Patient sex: F
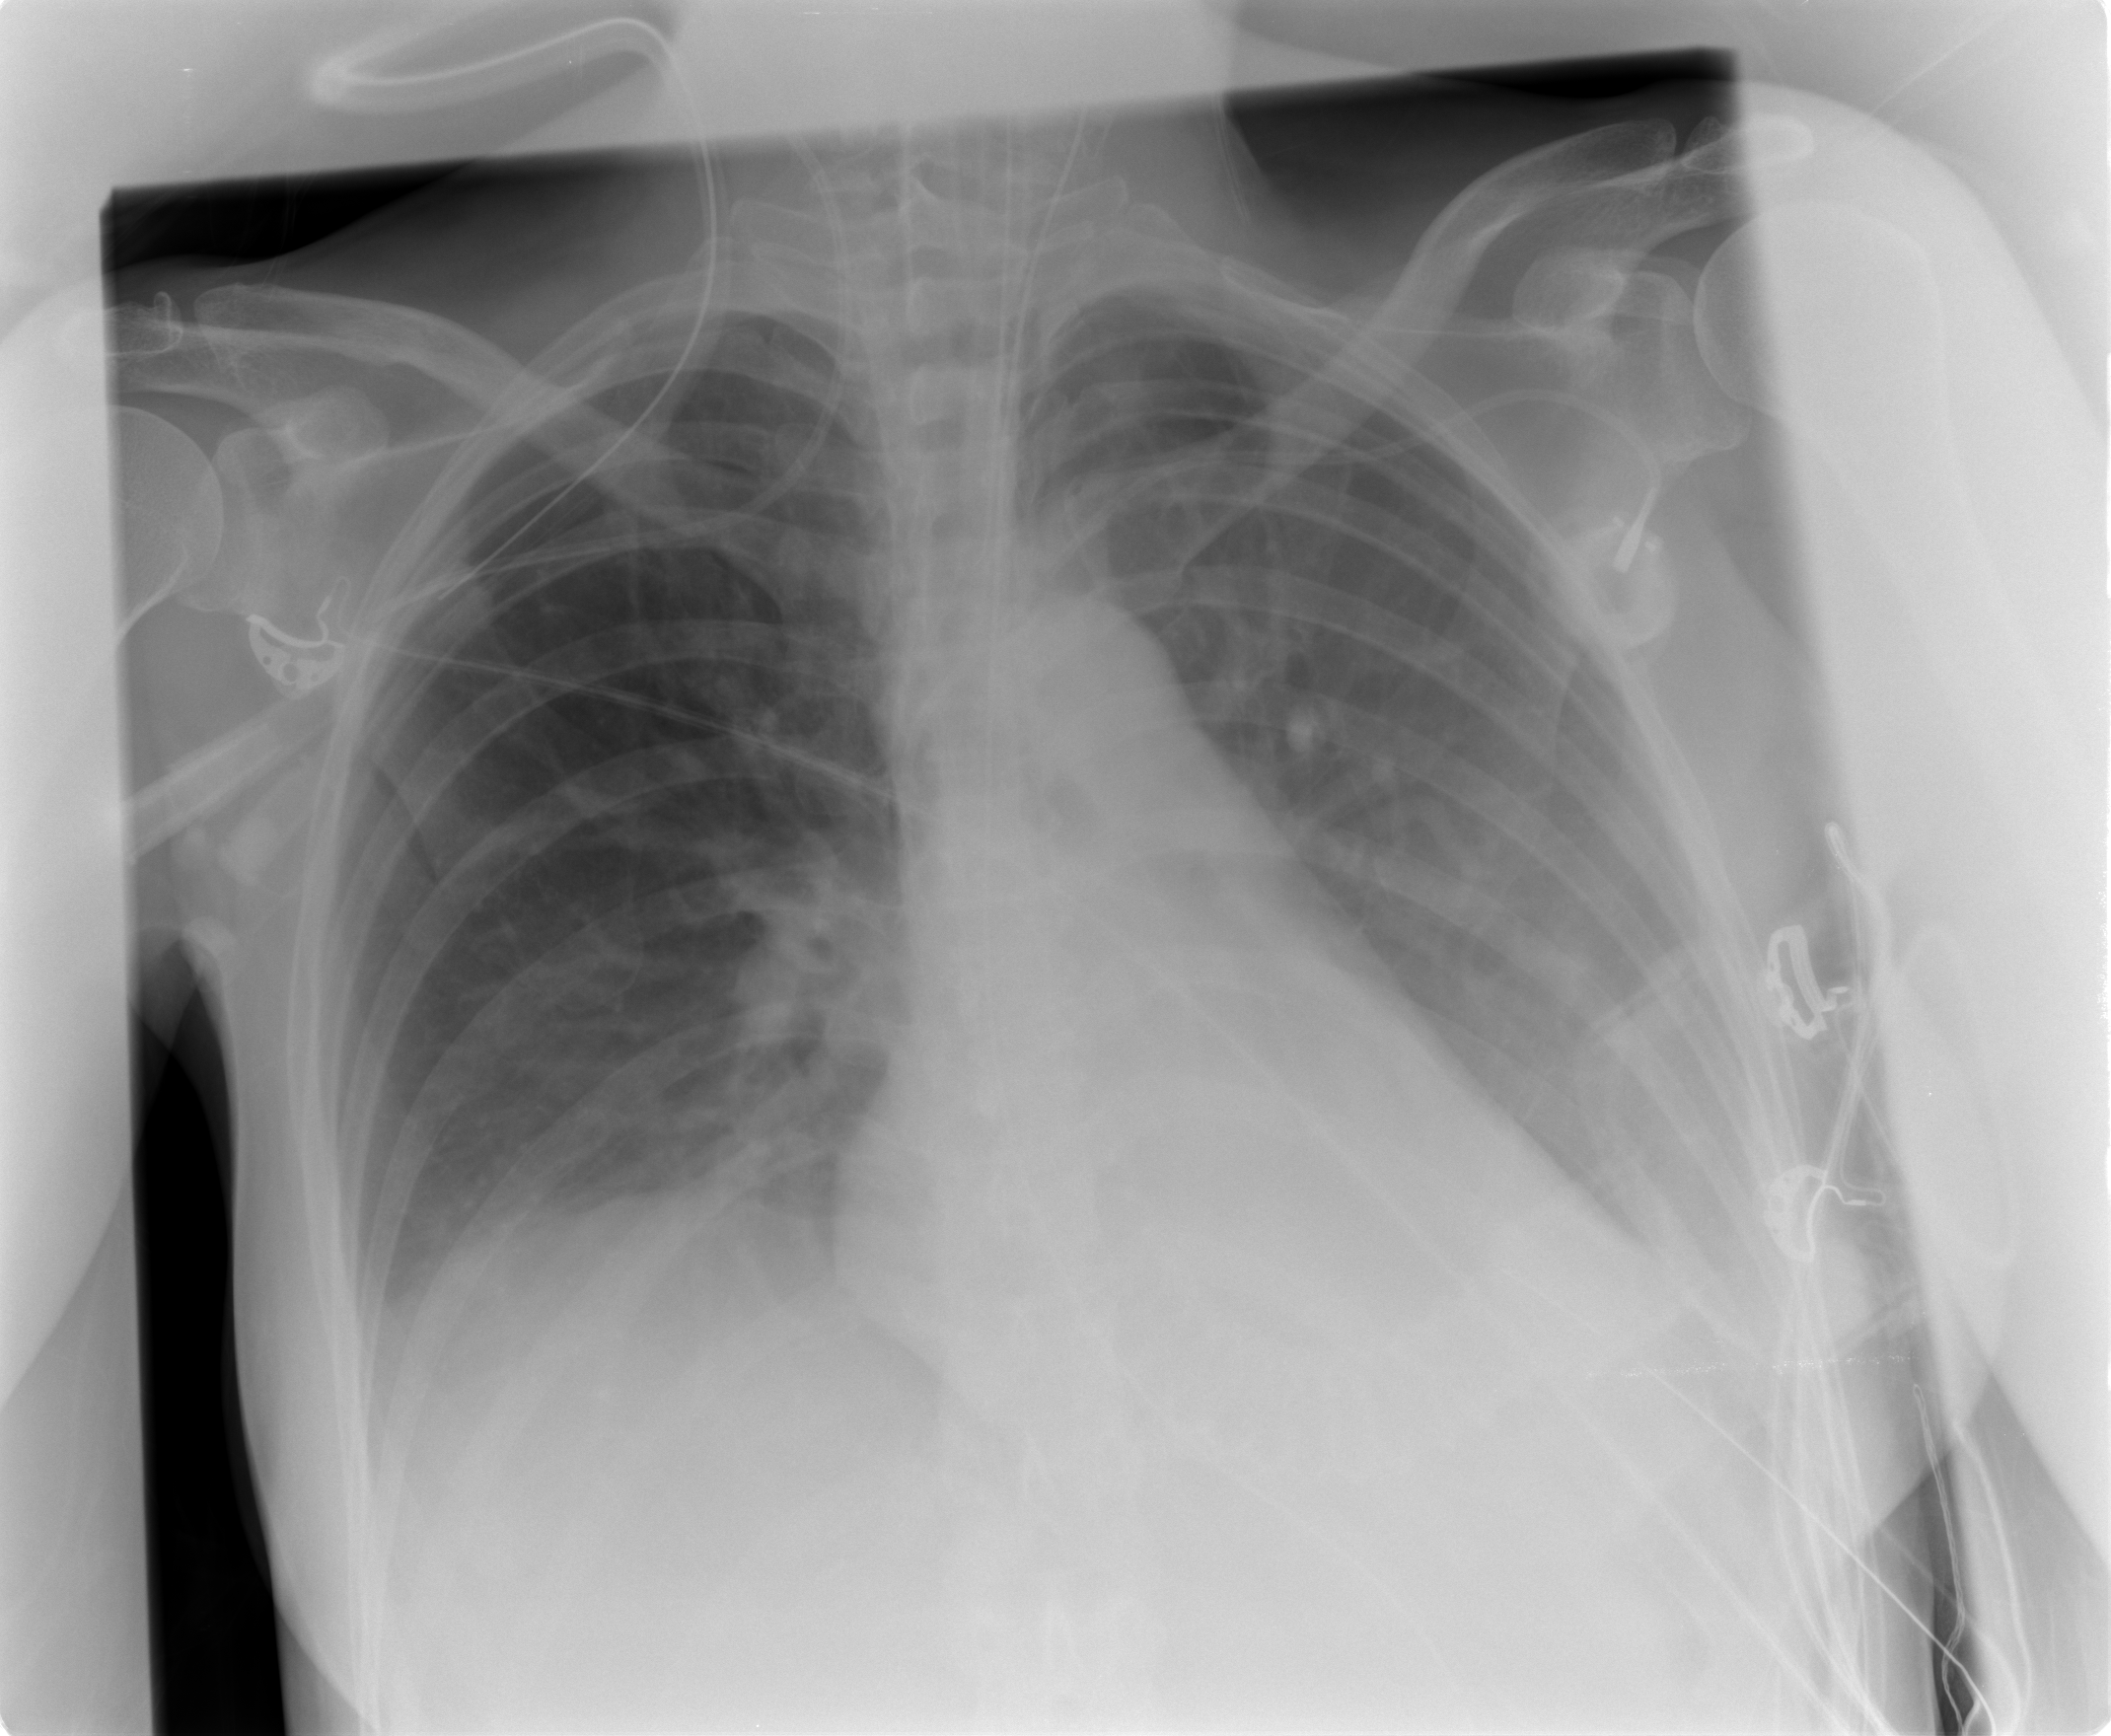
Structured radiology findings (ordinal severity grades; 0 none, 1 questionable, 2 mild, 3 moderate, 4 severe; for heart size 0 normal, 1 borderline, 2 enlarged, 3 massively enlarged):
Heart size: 0
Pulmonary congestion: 0
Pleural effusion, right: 0
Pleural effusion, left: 2
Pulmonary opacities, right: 0
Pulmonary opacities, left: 0
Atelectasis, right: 2
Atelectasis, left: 2